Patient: sex M, age 65
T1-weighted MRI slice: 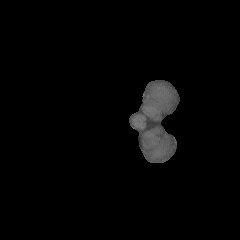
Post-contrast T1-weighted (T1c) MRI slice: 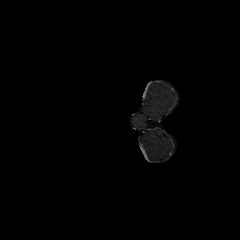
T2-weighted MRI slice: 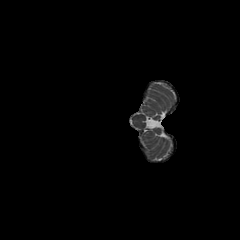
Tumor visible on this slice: no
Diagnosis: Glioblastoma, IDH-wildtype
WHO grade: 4